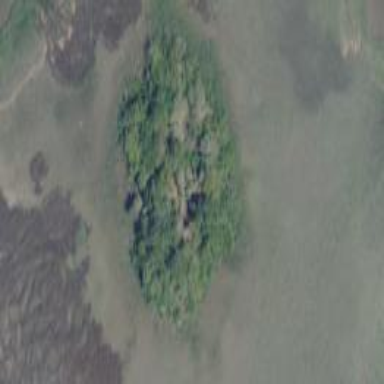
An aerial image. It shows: Island.